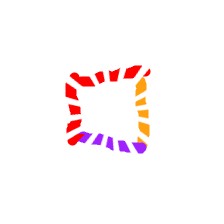
Shape: square